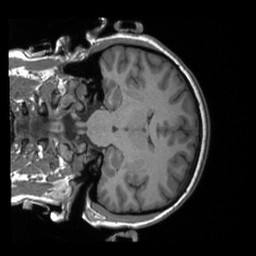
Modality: T1w
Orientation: coronal